Interaction volume radius: 10 \u00c5
Interaction volume height: 50 \u00c5
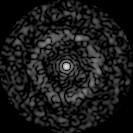
Disorder parameter: 0.837